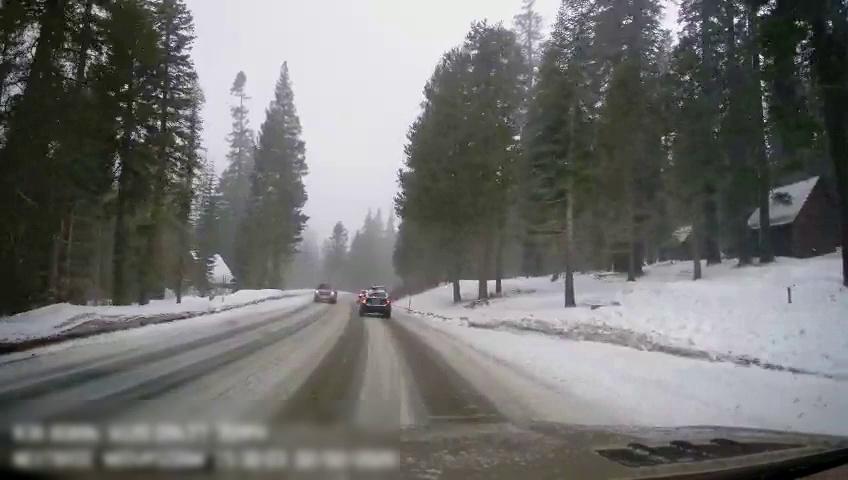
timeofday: Day
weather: Snowy
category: Drivable Space
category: Vehicles | SUV
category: Vehicles | Car
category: Vehicles | SUV